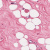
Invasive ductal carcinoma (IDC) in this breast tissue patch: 0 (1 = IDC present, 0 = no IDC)